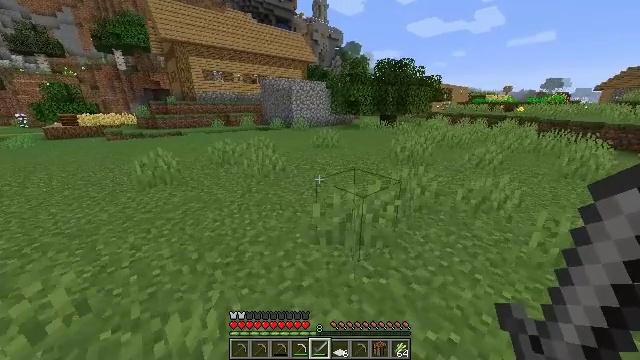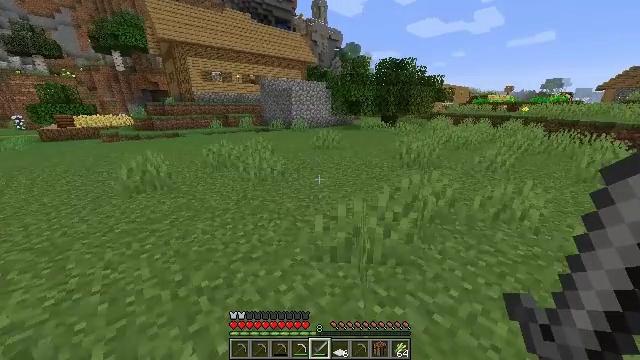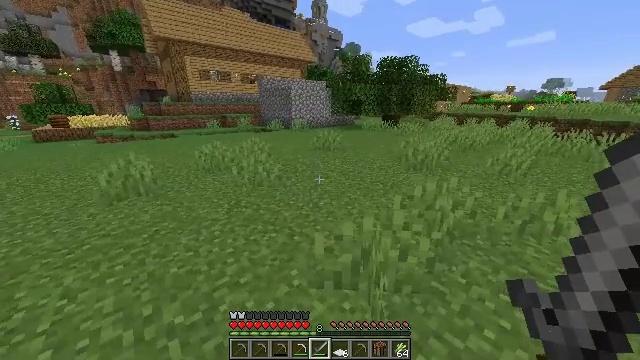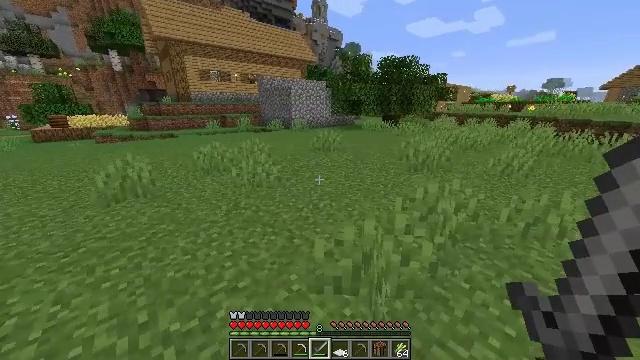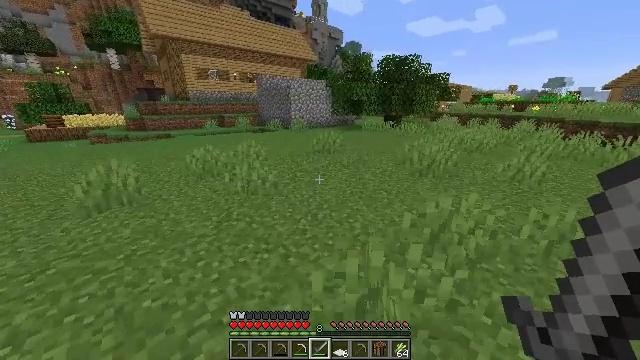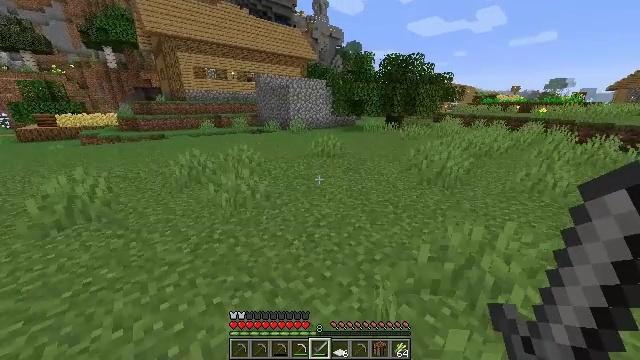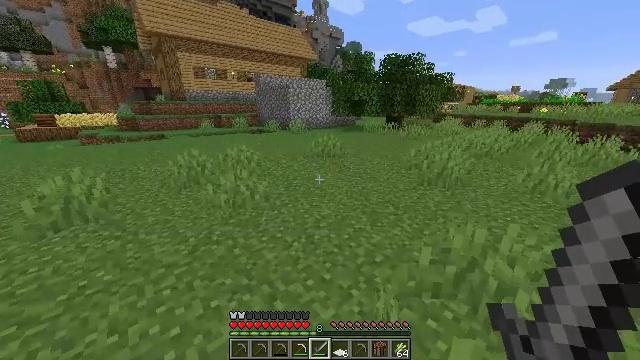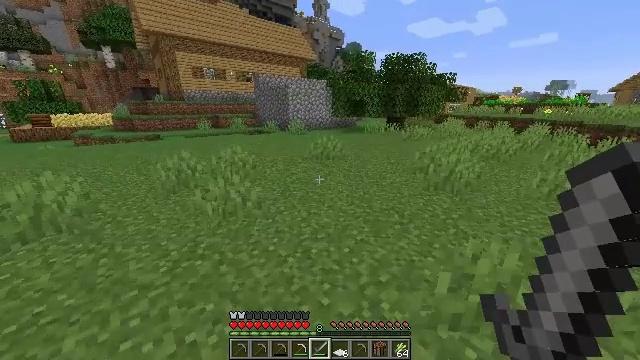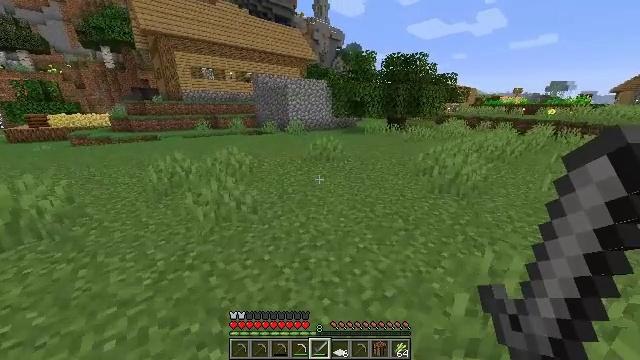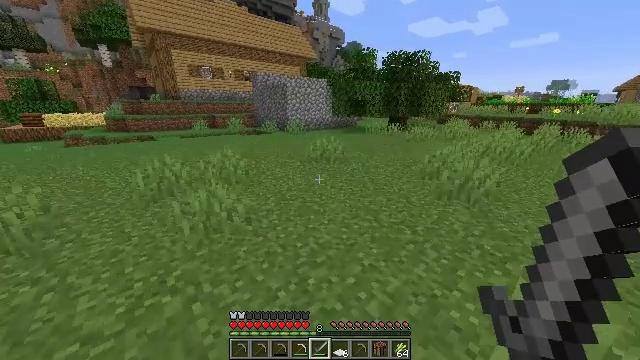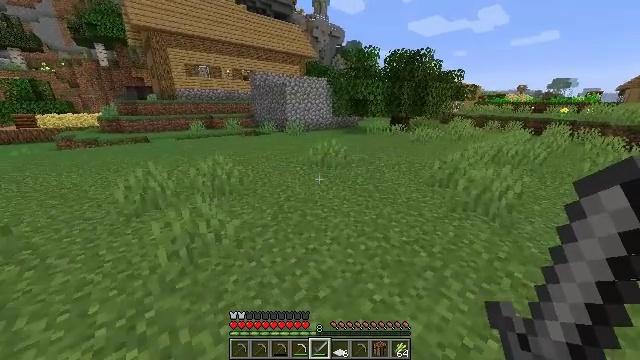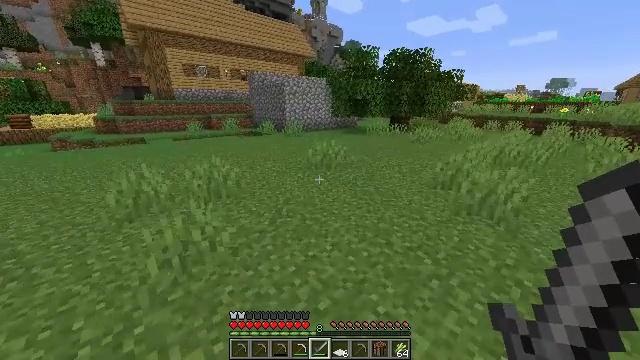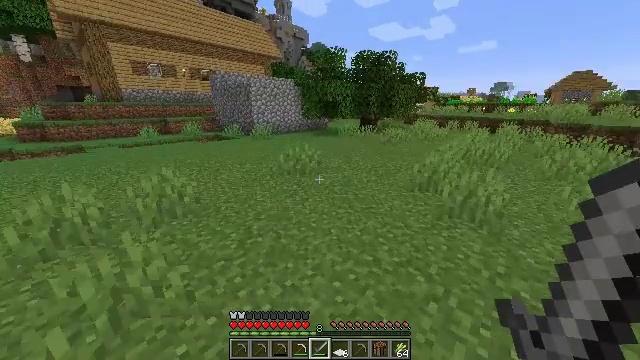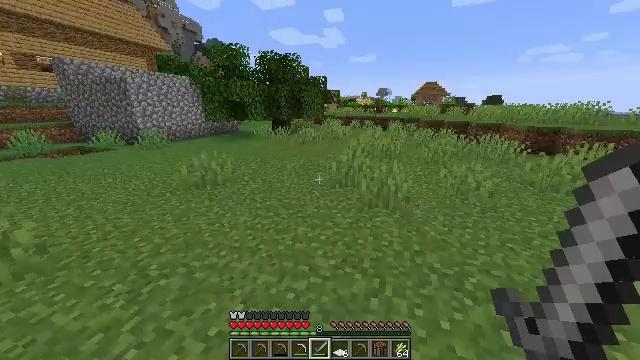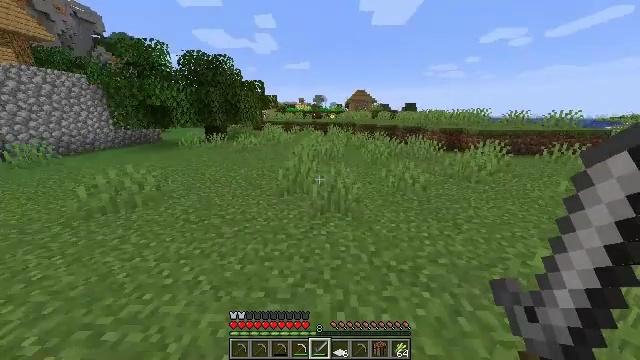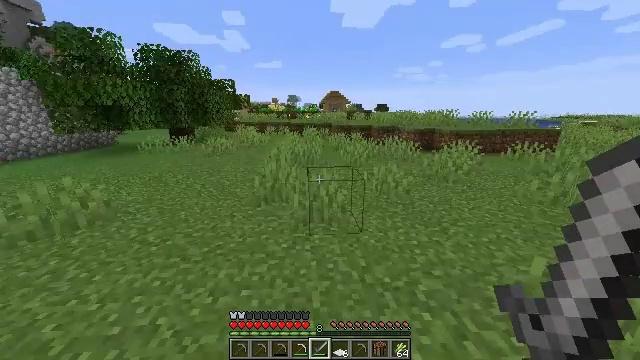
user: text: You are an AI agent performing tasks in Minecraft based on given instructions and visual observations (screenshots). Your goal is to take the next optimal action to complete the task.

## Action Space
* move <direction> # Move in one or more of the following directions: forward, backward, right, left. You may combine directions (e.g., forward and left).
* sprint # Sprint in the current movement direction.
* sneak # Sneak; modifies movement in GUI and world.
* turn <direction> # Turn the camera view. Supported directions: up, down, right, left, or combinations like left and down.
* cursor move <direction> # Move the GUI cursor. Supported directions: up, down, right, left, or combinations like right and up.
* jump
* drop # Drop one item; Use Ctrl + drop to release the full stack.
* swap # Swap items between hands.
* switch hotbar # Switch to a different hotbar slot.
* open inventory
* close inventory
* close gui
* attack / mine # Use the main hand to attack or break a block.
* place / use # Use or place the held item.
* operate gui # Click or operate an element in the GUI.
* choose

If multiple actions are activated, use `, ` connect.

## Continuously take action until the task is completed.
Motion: motion action
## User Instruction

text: Combat the chicken.
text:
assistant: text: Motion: move forward, sprint
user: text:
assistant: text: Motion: move forward, sprint
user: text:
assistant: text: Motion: move forward, sprint
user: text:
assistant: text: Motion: move forward, sprint
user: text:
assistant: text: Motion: move forward, sprint
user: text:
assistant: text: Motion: move forward, sprint
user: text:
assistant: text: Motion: move forward, sprint
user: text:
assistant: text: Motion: move forward, sprint
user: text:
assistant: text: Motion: move forward, sprint
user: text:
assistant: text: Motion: move forward, sprint
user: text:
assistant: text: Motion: move forward, sprint
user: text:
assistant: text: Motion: move forward, sprint, turn right
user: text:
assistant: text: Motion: move forward, sprint, turn right
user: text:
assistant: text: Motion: move forward, sprint, turn right and up
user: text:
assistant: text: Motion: move forward, sprint, turn right
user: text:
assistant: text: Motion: move forward, sprint, turn right
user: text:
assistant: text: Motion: move forward, sprint, turn right
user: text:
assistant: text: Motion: move forward, sprint, turn right
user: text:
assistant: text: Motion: move forward, sprint, turn right
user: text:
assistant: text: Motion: move forward, sprint, turn right
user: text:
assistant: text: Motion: move forward, sprint, turn right
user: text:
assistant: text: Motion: move forward, sprint, turn right
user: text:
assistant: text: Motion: move forward, sprint
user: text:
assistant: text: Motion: move forward, sprint
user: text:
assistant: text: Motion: move forward, sprint
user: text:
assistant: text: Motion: move forward, sprint
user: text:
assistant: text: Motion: move forward, sprint
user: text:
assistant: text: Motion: move forward, sprint
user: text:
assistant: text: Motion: move forward, sprint
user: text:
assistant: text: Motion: move forward, sprint, turn right